Question: I need help to understand how to use autolayout. I watched a couple of videos on youtube and read apples documentation about it but its really hard to grasp how it works.
I have a simple UITableView with a couple of IBOutlets that needs to change positions as there are different sizes of iPhone/iPad. You can see my problem in the image below.

The image to the left is my storyboard, those to pictures to the left shows how it would look like in 4 inch and 4.7 inch.
As you can see the score labels are not visible. How can i fix this.. A step by step guide would be nice since I'm REALLY confused with constraints.. Thanx!!
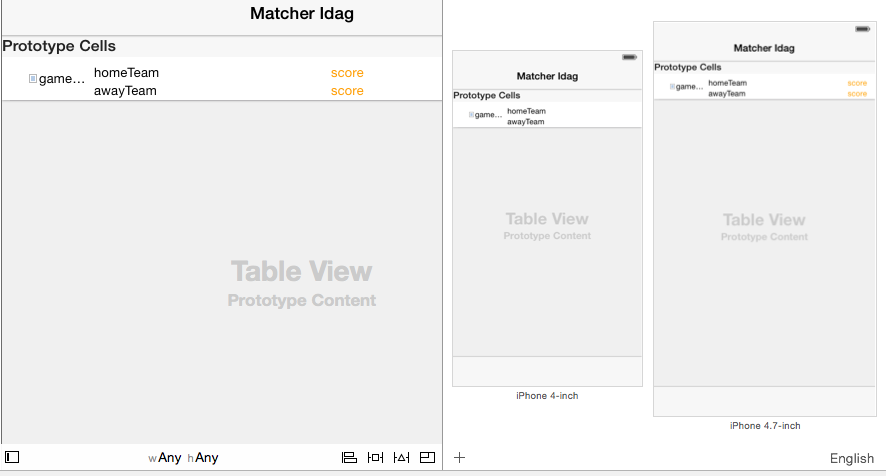
Answer: if you do this for the first score label you will define the TOP, TRAILING and BOTTOM constraints of the label so it could know where to place the label. But you still need to define the size of the label with the constraints WIDTH and HEIGHT. You could also define de size of the label using its intrinsic size, but you can start by defining the fixed WIDTH and Height constraints.
<URL>

Then, you need to define the constraints for de second score label. For that you need to define the Bottom and trailing constraints and Width and Height constraints. You don't need to define the top constraint because it was already defined in the first score label. Check the next figure! =D